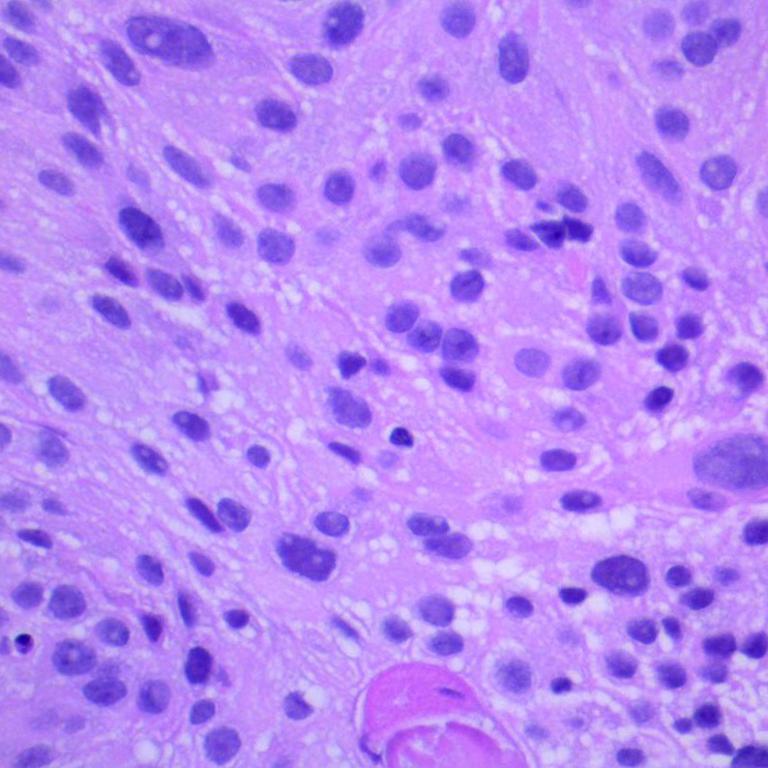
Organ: lung
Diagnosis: squamous carcinomas